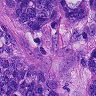
Metastatic tissue present: yes